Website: walmart
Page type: address-validator
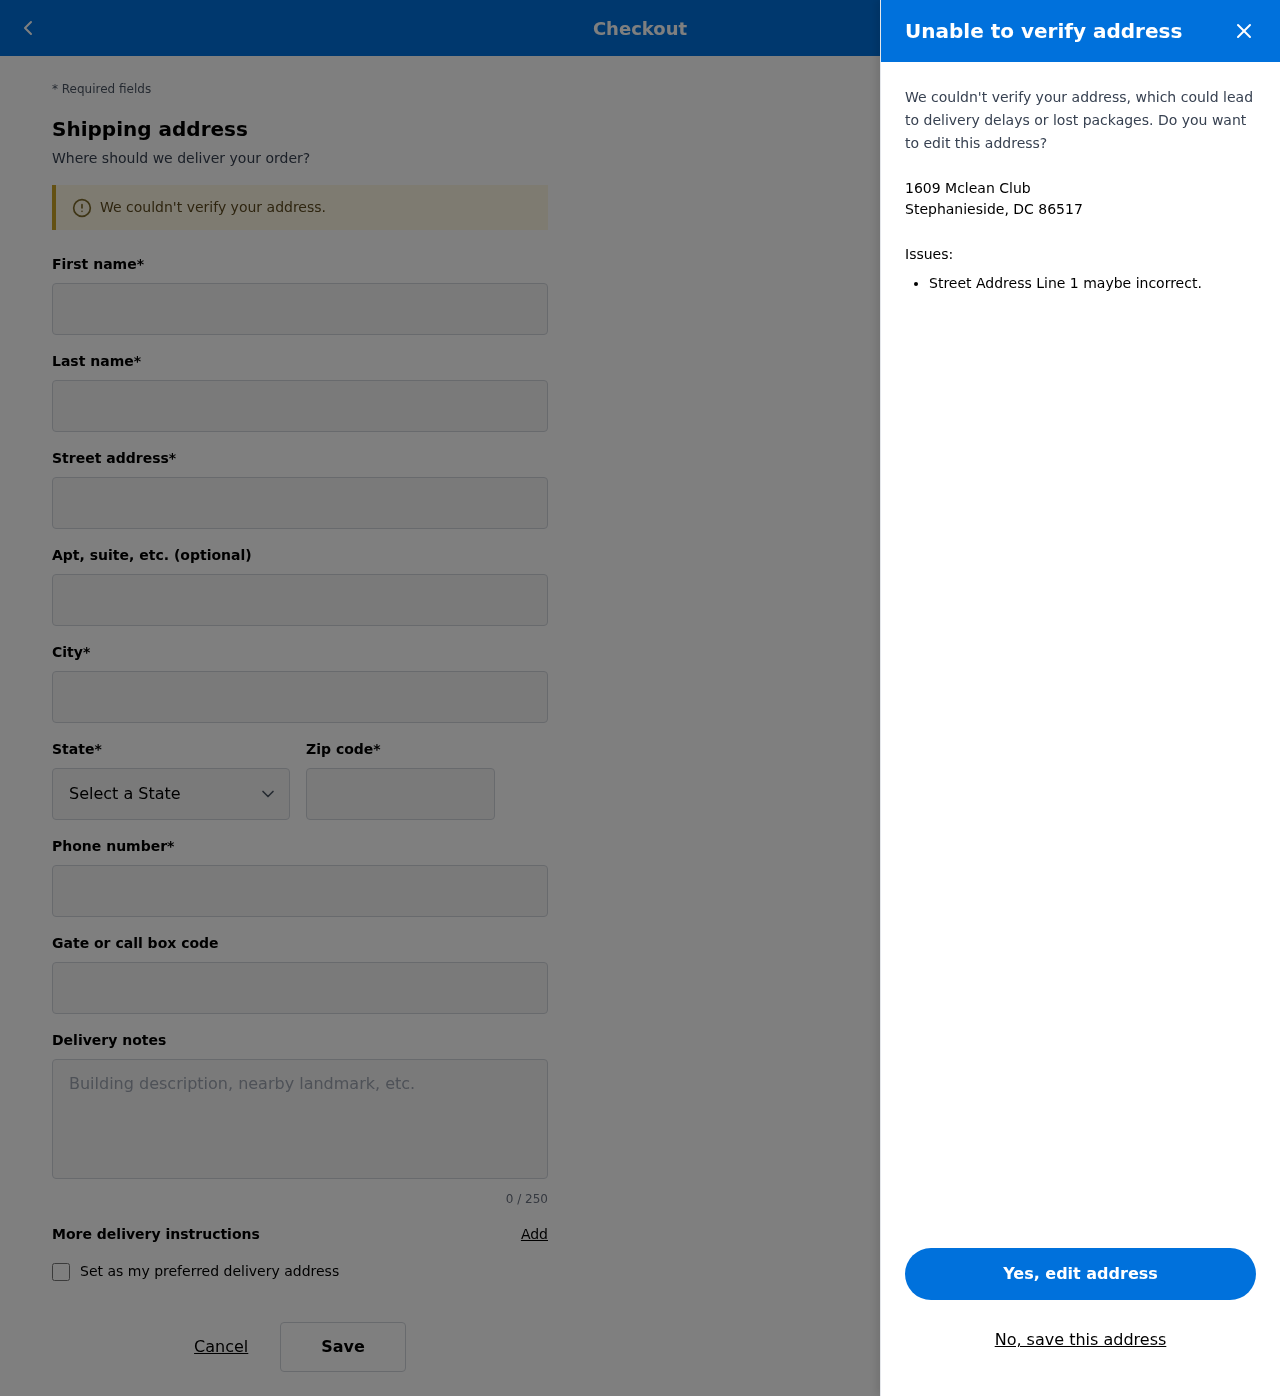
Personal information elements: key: PII_CITY_STATE_ZIP
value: Stephanieside, DC 86517
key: PII_STATE_ABBR
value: DC
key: PII_STREET
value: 1609 Mclean Club
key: PII_FIRSTNAME
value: Jose
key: PII_LASTNAME
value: Velazquez
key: PII_STREET2
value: Apt. 745
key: PII_CITY
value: Stephanieside
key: PII_POSTCODE
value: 86517
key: PII_PHONE
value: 4502099721
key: PII_SECURITY_CODE
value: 619